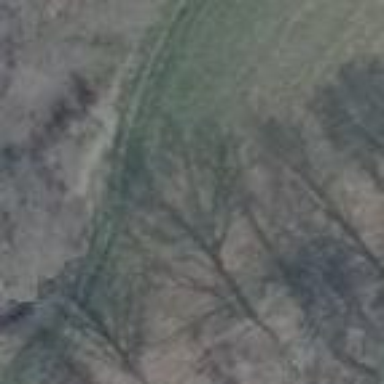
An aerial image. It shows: Area covered with grass.